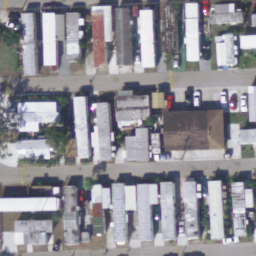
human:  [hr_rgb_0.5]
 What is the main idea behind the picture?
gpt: mobile home park